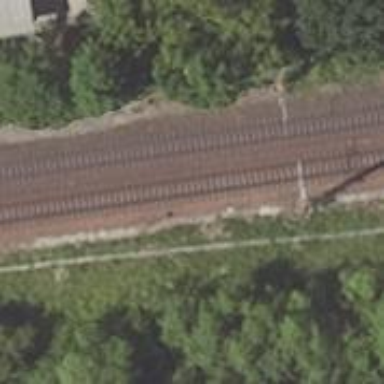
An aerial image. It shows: Railway signal.